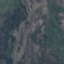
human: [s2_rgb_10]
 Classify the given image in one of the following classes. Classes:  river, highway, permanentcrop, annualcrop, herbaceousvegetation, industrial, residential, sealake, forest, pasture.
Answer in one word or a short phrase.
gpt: HerbaceousVegetation